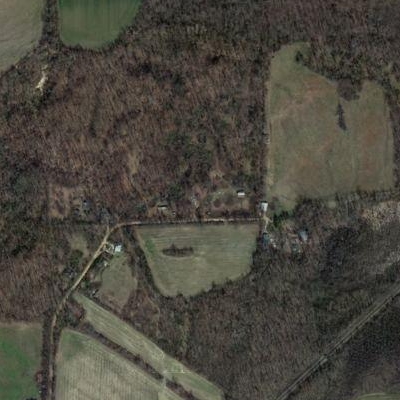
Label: Forest